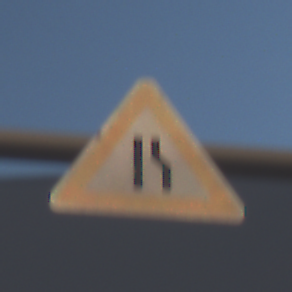
Verkehrszeichen: EinseitigVerengteFahrbahnRechts
Umgebung: Outdoor, Urban
Tageszeit: MorningAfternoon
Wetter: Clear
Licht: Natural
Jahreszeit: NotSpecified
Kontrast: HighContrast